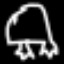
Label: frog